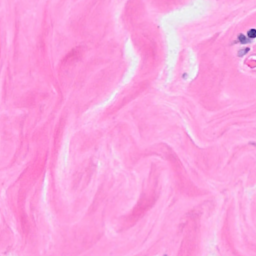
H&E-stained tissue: Breast